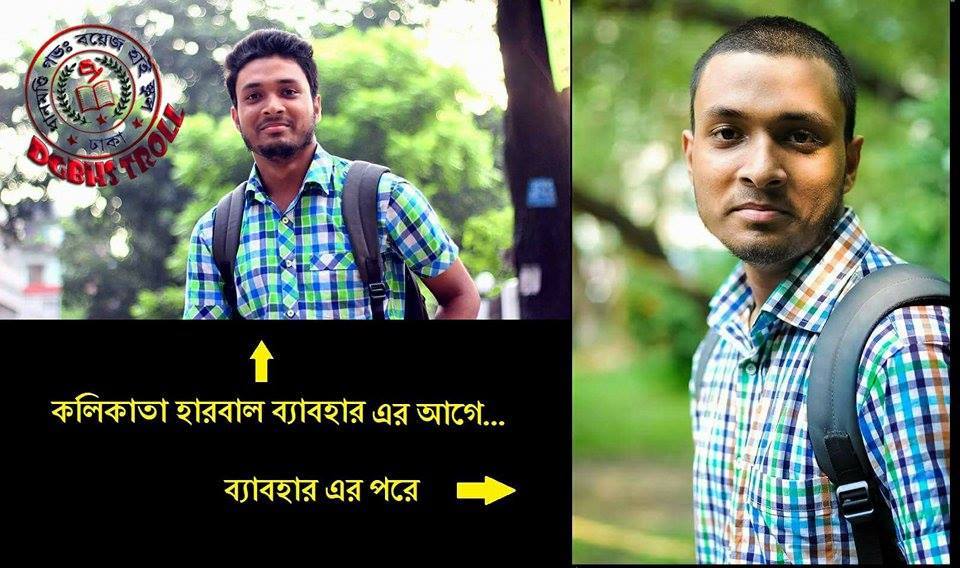
Text: কলিকাতা হারবাল ব্যাবহার এর আগে ... ব্যাবহার এর পরে
Label: Hate
Hate category: Personal Offence
Targeted group: Individual